Question: How to change line in Ext.MessageBox message?
'''
if (duplicatedRecords.length > 0) {
var msg = '';
duplicatedRecords.forEach(function(element) {
msg += ' - ' + element.get('ClientName') + '
';
});
Ext.MessageBox.show(
{
title: 'Record(s) already exists',
msg: msg,
icon: Ext.MessageBox.ERROR,
buttons: Ext.Msg.OK,
closable: false
});
}
'''
I've tried with '
' and doesn't work...

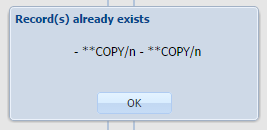
Answer: This is rendering HTML, so you can just add a 'br':
<URL>
'''
Ext.MessageBox.show(
{
title: 'Record(s) already exists',
msg: "msg<br/>msg",
icon: Ext.MessageBox.ERROR,
buttons: Ext.Msg.OK,
closable: false
});
'''